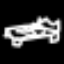
Label: bed